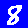
Digit: 8